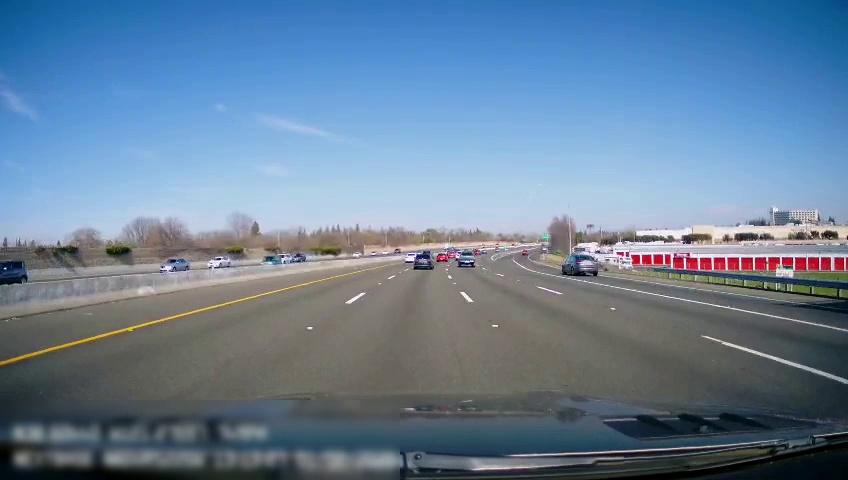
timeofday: Day
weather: Sunny
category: Drivable Space
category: Vehicles | Car
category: Vehicles | Car
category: Vehicles | Car
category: Vehicles | Car
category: Vehicles | Car
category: Vehicles | Car
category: Drivable Space
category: Vehicles | Car
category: Vehicles | SUV
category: Vehicles | Truck
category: Vehicles | Car
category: Vehicles | Car
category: Vehicles | Car
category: Lanes | Alternate Lane
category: Lanes | Alternate Lane
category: Lanes | Alternate Lane
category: Lanes | Alternate Lane
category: Lanes | Alternate Lane
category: Lanes | Current Lane
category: Lanes | Current Lane
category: Lanes | Alternate Lane